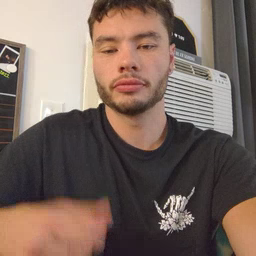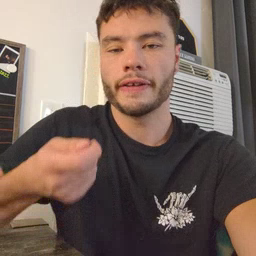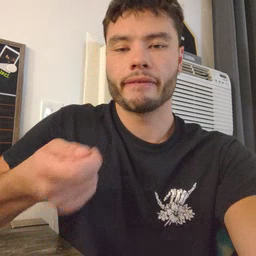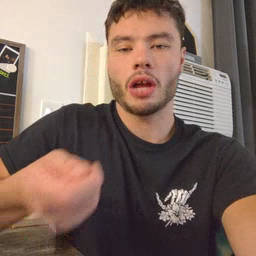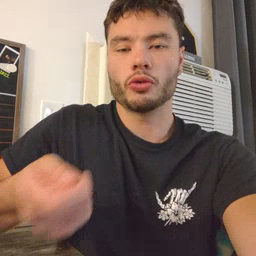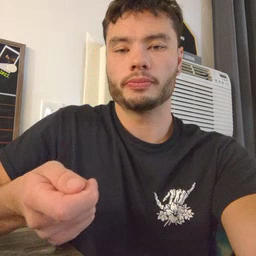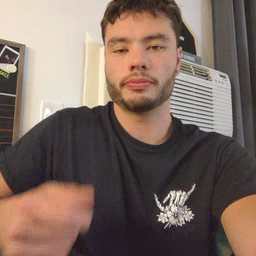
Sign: vacuum